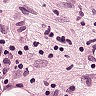
Metastatic tissue present: yes